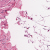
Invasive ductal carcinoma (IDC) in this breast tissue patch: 0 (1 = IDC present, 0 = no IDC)